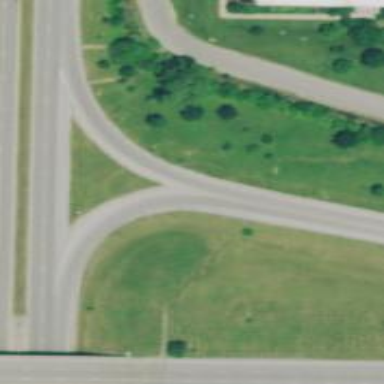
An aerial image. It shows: Trunk link highway.